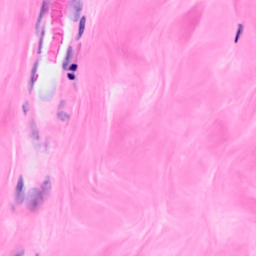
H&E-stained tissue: Breast